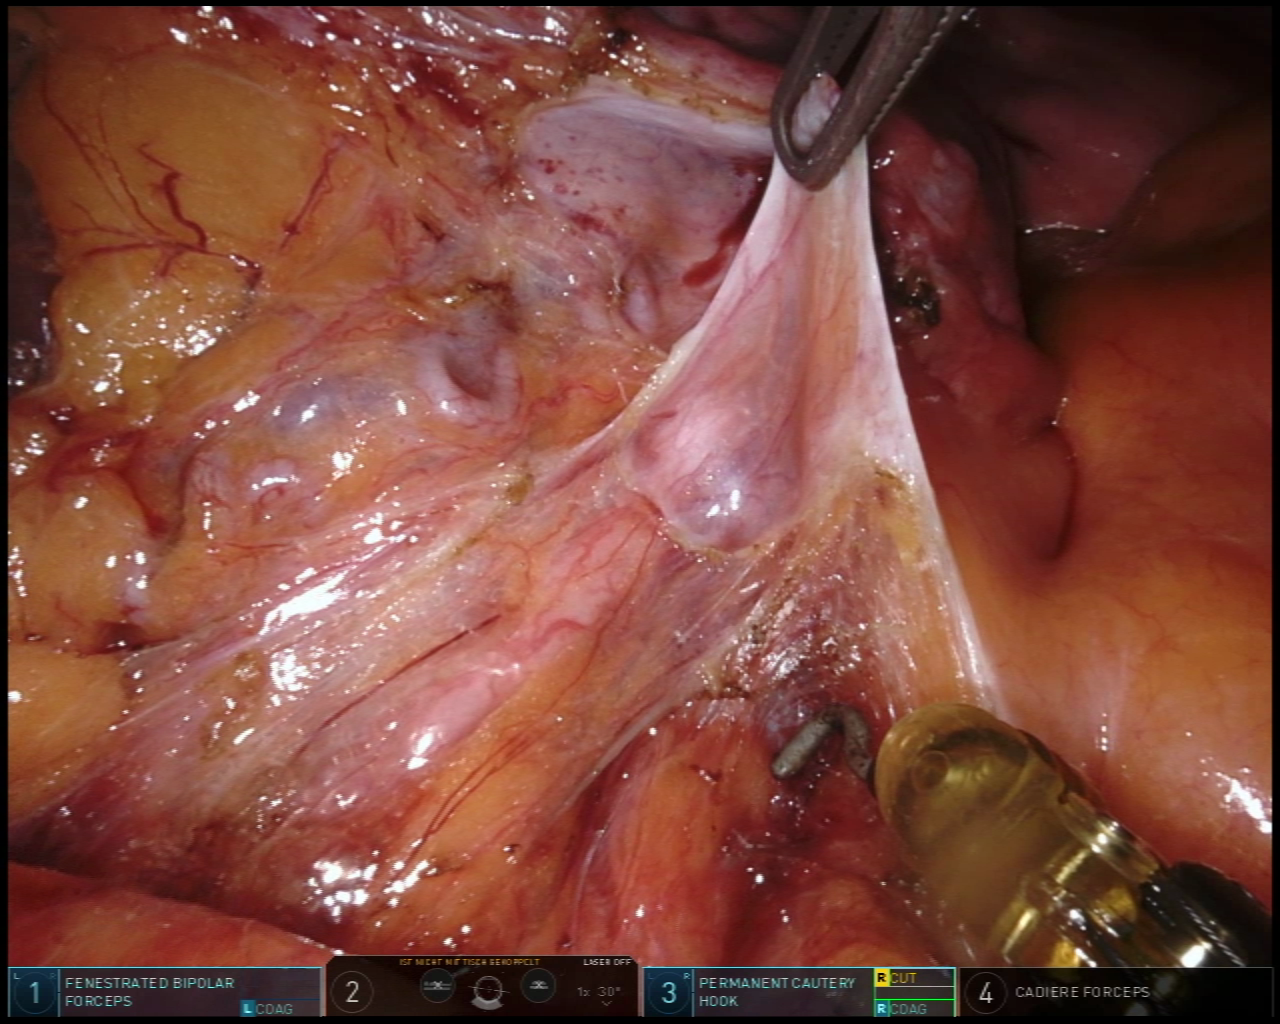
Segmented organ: ureter
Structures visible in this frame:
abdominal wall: no
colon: no
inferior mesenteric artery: no
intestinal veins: no
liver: no
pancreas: no
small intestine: no
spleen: no
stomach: no
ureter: yes
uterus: yes
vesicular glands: no